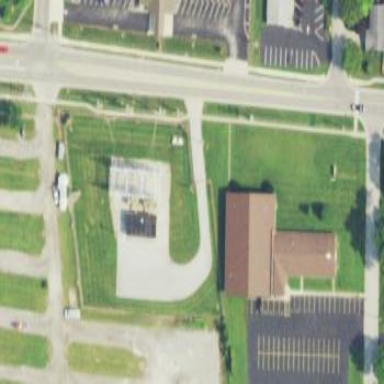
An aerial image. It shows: Power substation.